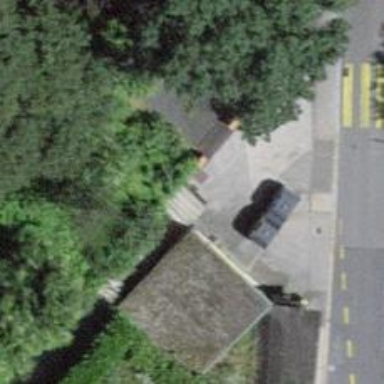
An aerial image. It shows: Road with steps.